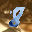
Label: 8